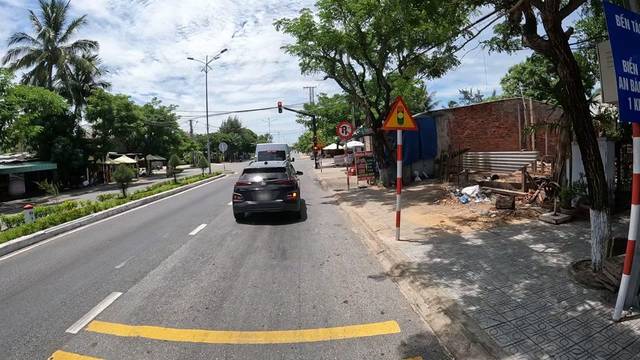
Region: Vietnam
Coordinates: 15.911, 108.339